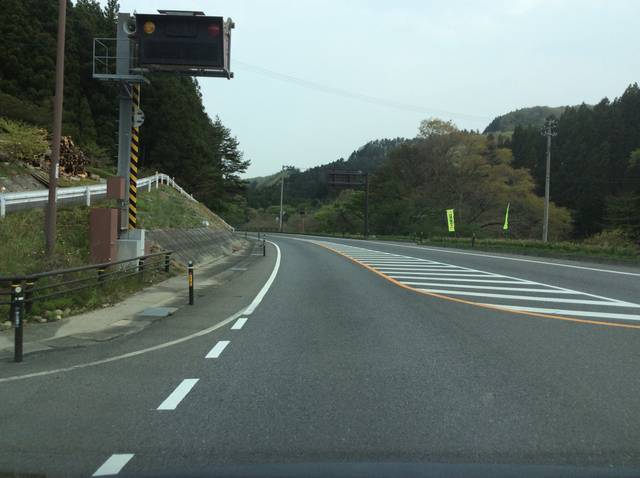
Region: Japan
Coordinates: 37.083, 140.781